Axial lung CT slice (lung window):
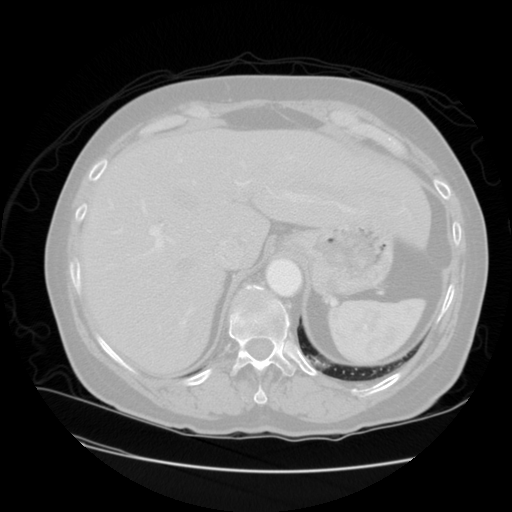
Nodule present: no